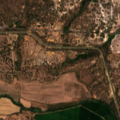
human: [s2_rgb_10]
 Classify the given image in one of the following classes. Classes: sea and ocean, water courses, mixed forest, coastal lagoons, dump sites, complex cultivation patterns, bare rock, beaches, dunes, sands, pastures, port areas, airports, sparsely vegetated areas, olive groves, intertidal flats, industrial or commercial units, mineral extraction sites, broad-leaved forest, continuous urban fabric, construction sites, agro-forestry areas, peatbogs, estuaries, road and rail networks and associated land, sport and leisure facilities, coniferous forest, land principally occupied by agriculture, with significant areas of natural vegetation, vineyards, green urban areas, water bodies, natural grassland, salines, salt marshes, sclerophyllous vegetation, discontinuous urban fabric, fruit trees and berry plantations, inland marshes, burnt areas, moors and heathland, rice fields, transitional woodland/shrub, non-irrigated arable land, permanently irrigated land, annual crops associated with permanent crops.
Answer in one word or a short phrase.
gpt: rice fields, agro-forestry areas, broad-leaved forest